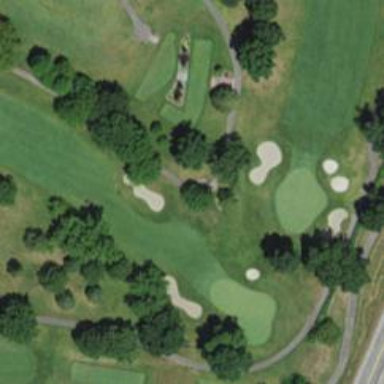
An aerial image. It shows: Service road designated as golf cart path.